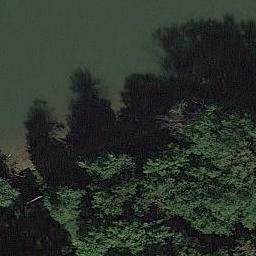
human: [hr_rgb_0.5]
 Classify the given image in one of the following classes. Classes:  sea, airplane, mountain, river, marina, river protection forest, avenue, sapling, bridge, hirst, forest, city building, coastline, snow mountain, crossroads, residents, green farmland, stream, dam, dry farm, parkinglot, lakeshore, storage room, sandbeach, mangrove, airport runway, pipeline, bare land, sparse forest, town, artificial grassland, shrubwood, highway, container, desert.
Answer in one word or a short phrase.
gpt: river protection forest